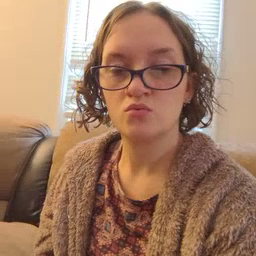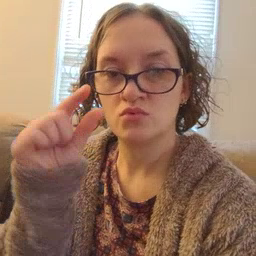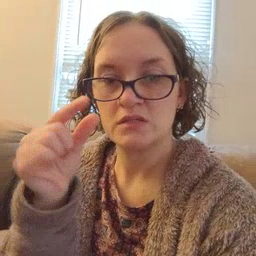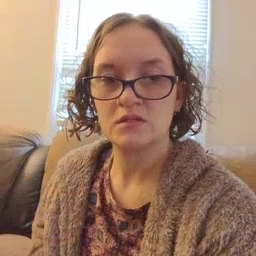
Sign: green